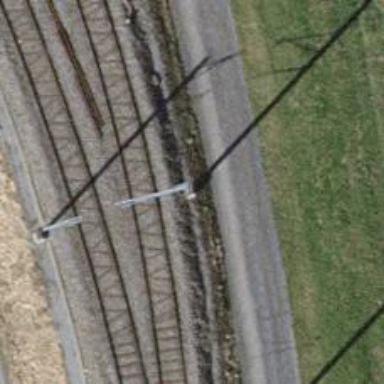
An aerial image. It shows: Catenary mast for power lines.